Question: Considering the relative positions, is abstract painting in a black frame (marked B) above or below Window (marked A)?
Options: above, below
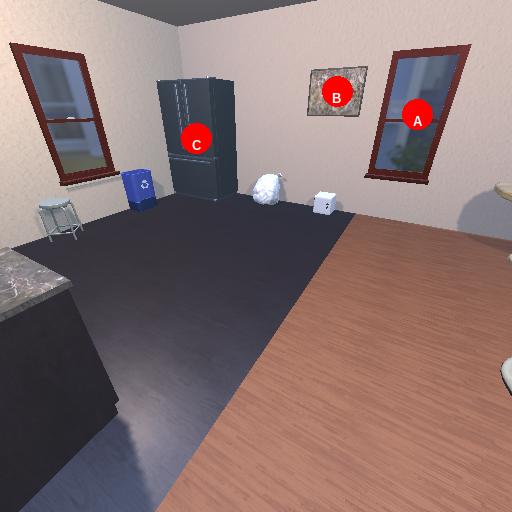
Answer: above